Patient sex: M
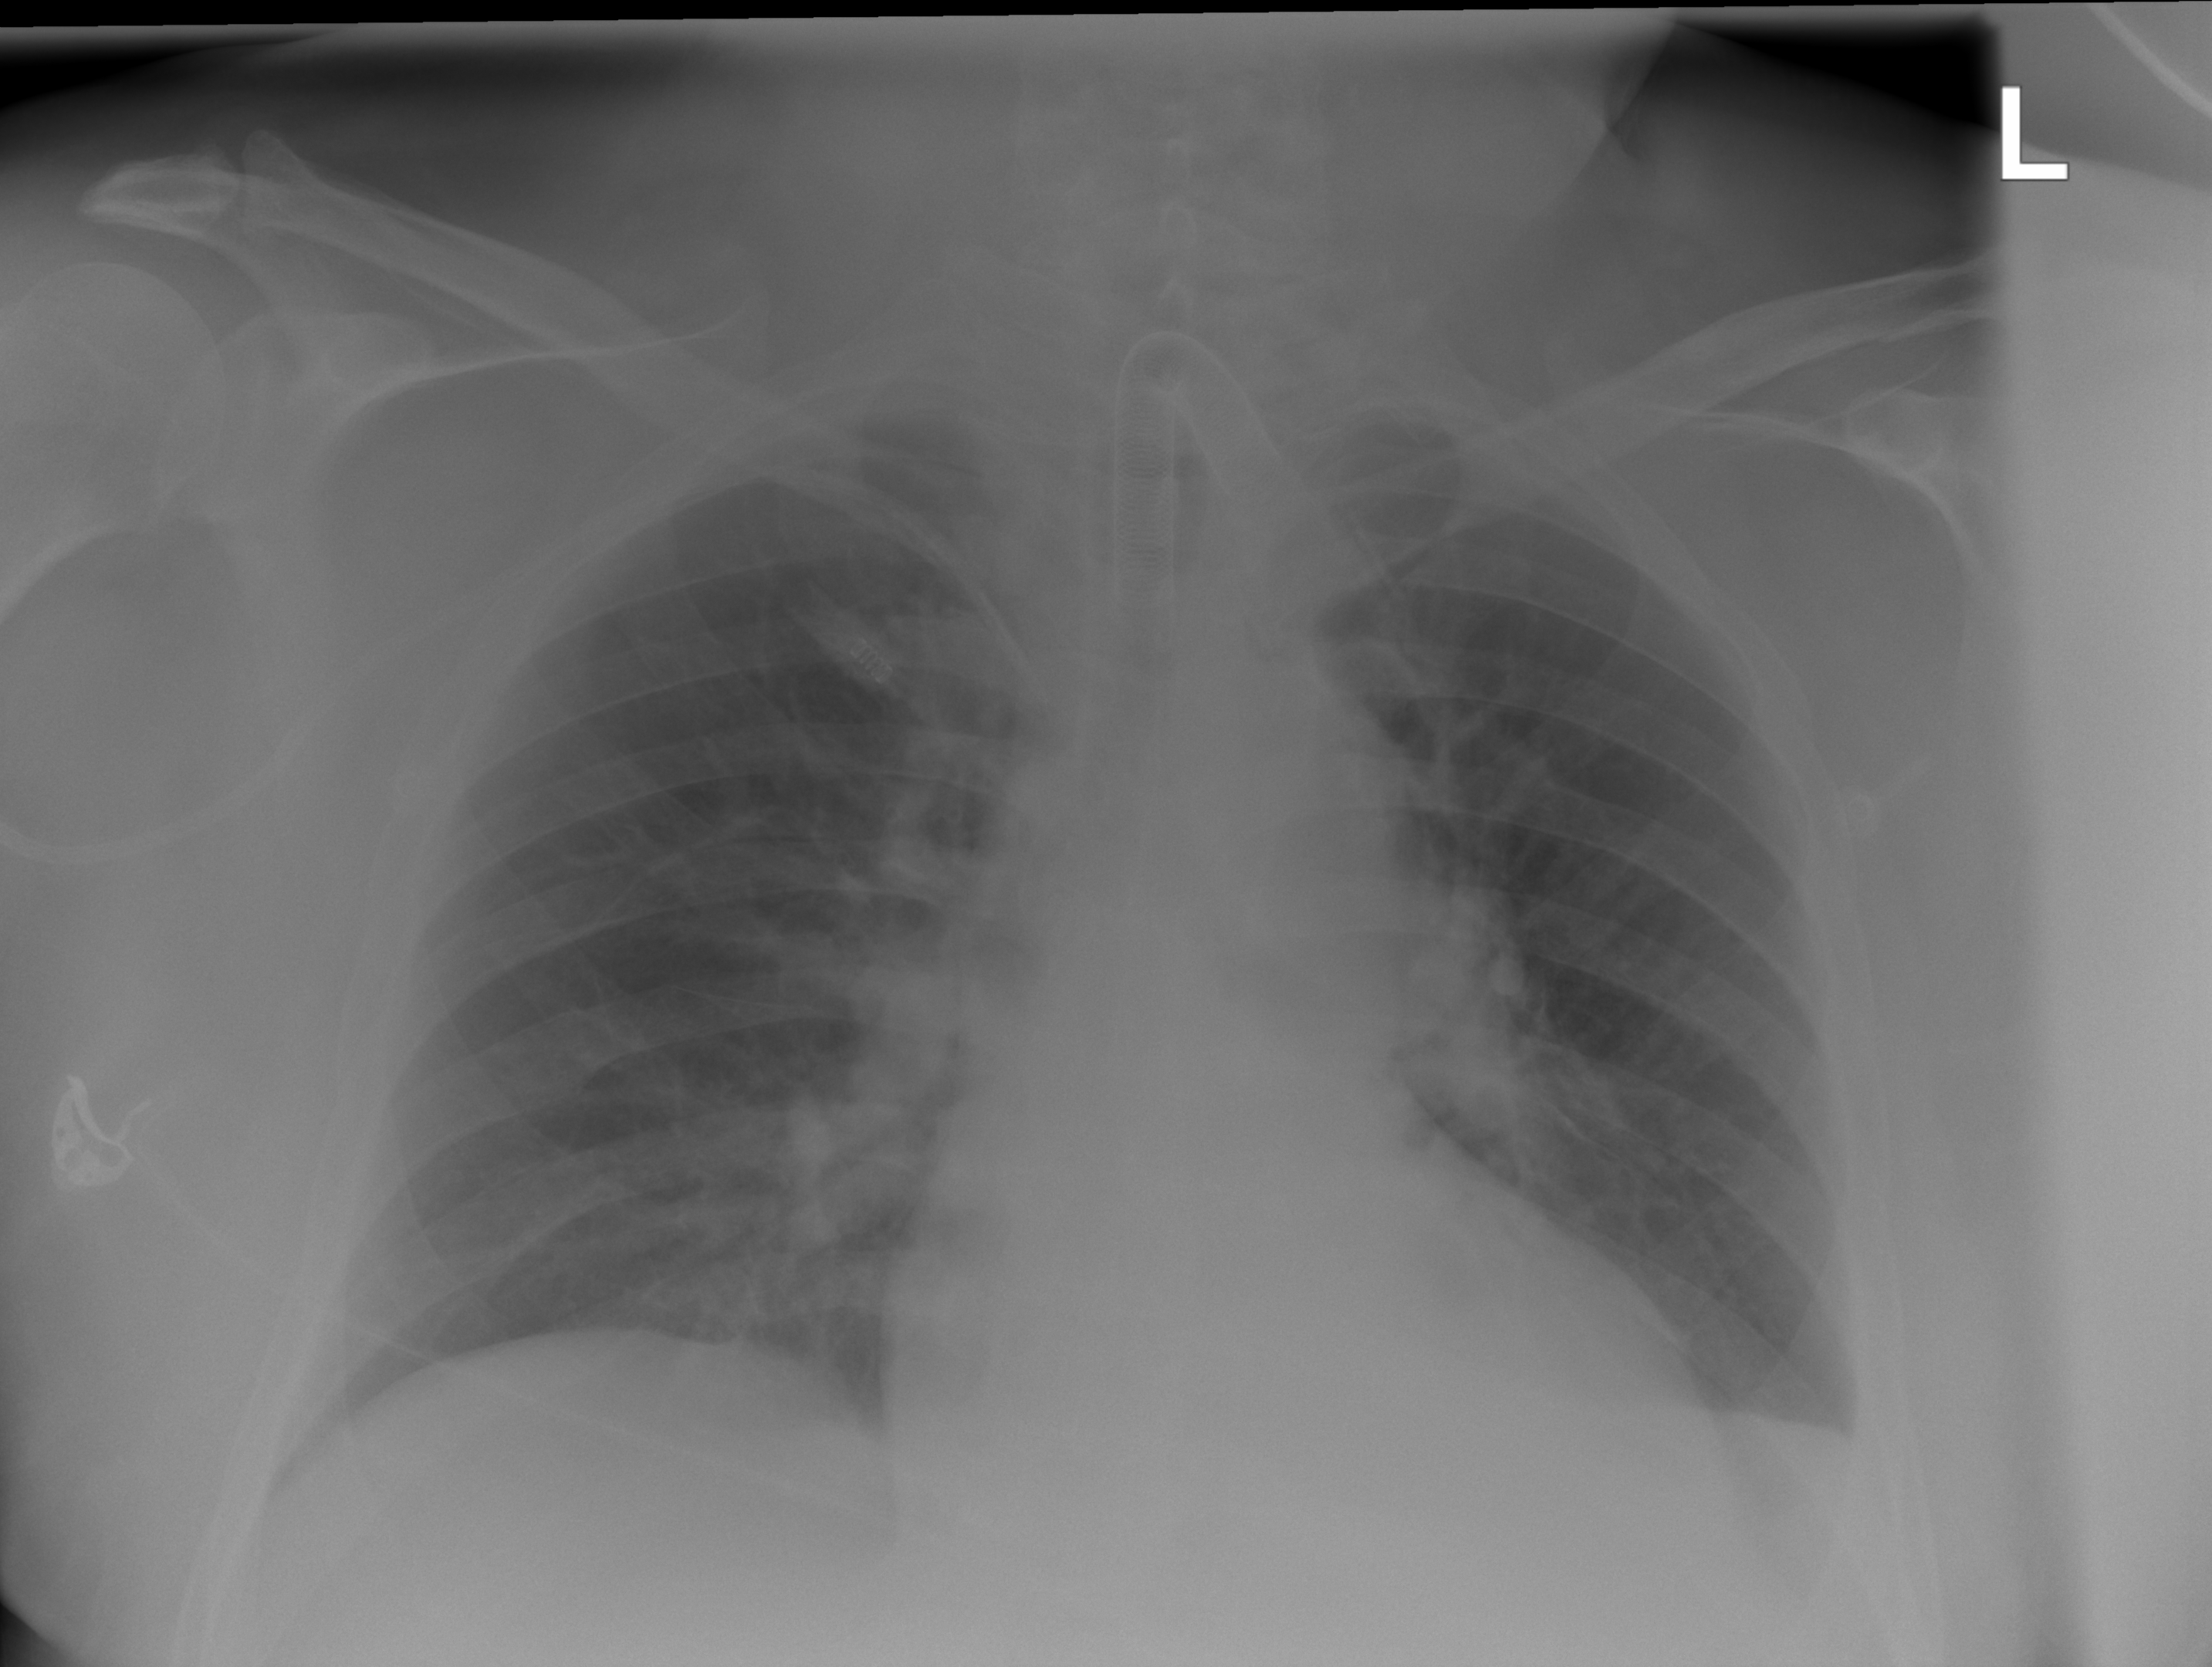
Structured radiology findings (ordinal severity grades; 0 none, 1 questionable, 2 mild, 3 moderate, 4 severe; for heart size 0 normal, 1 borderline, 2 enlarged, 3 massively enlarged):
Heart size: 0
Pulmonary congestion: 2
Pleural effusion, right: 0
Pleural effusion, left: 2
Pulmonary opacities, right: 1
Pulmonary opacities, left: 1
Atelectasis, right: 0
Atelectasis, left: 2